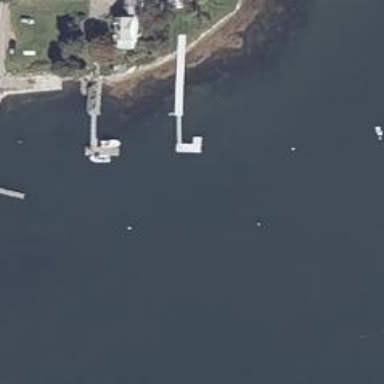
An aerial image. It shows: Man-made pier.